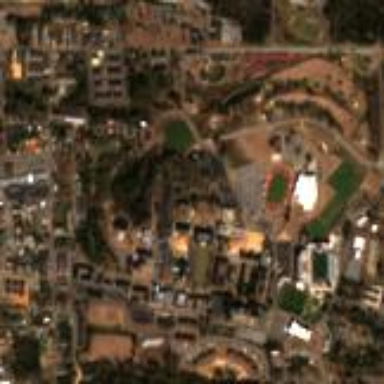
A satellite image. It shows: University.